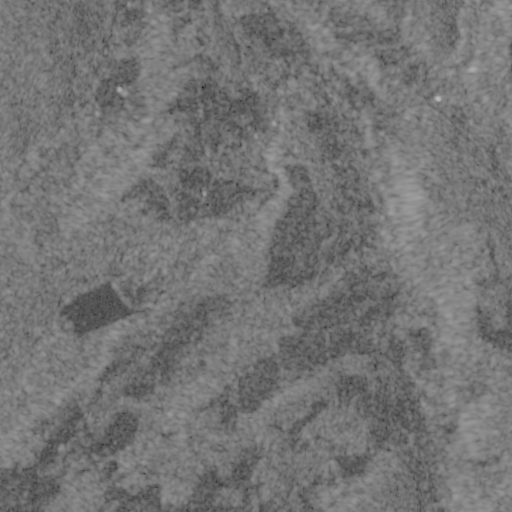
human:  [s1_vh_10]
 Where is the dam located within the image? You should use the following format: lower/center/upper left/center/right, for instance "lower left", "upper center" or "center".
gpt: The dam is located in the center left of the image.
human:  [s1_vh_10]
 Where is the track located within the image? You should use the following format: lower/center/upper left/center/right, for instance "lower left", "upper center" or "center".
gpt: There is no track in the image.

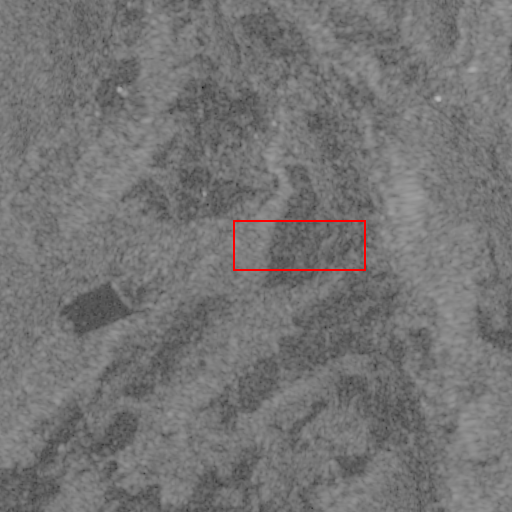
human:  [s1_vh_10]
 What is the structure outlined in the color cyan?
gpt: There is no cyan outline.
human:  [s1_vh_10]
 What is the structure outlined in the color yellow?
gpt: There is no structure outlined in yellow.